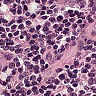
Metastatic tissue present: no